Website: bh-photo
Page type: address-validator
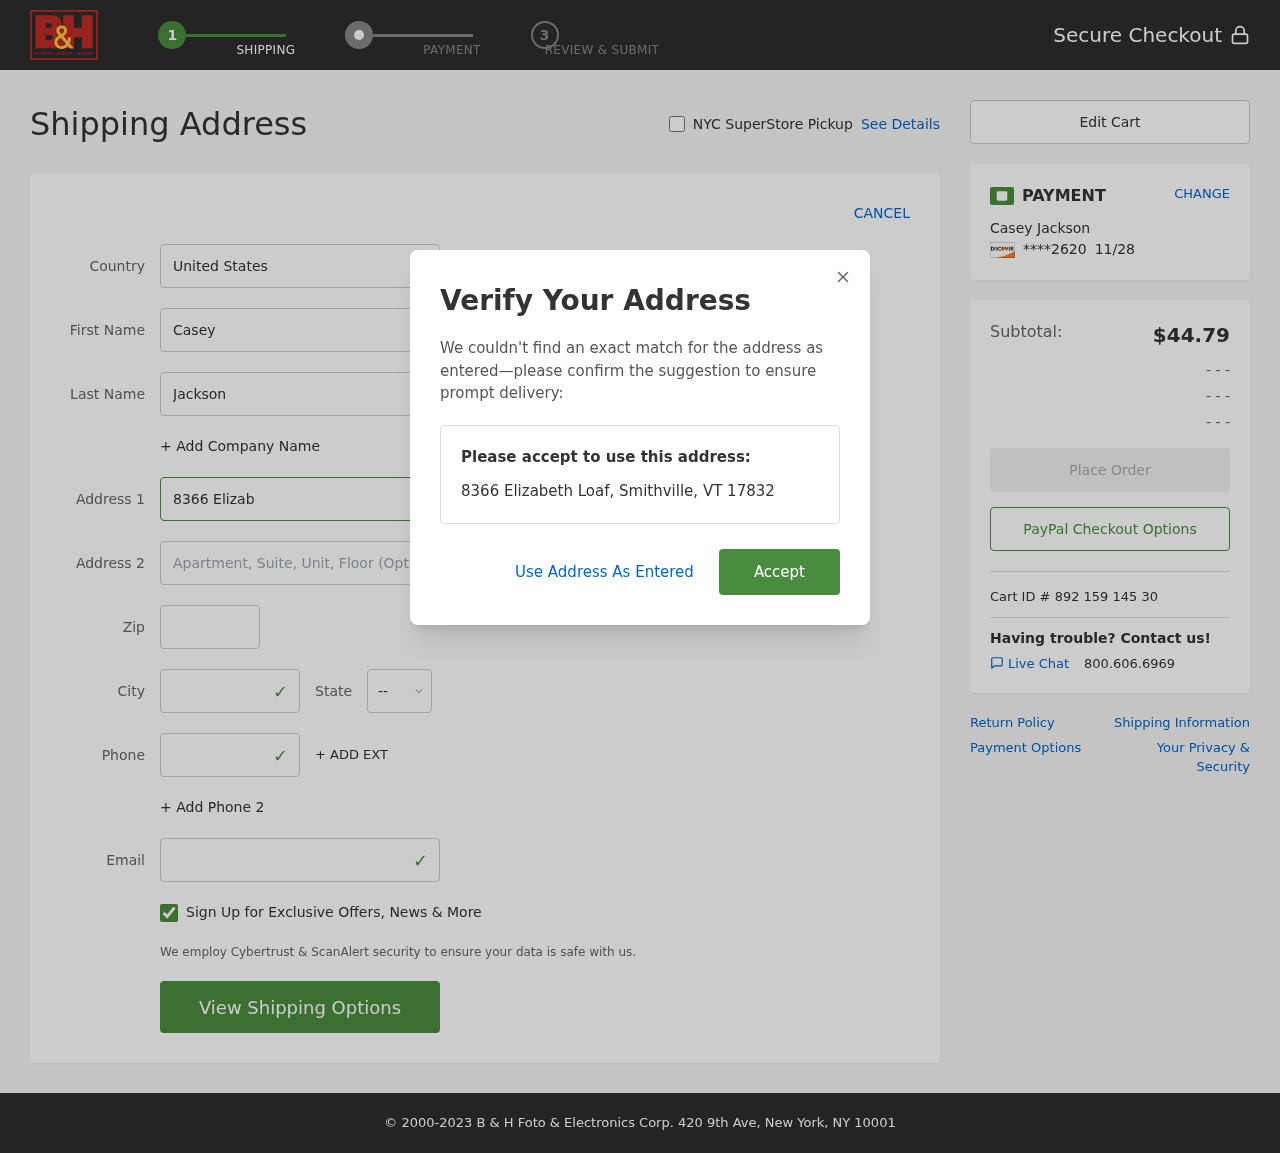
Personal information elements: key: PII_CARD_EXPIRY
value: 11/28
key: PII_CARD_LAST4
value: ****2620
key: PII_CITY
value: Smithville
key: PII_COUNTRY
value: United States
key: PII_EMAIL
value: casey_jackson@yahoo.com
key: PII_FIRSTNAME
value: Casey
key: PII_FULLNAME
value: Casey Jackson
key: PII_LASTNAME
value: Jackson
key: PII_PHONE
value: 2884079030
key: PII_POSTCODE
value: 17832
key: PII_STATE_ABBR
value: VT
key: PII_STREET
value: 8366 Elizabeth Loaf
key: PII_CITY_STATE_ZIP
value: Smithville, VT 17832
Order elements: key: ORDER_SUBTOTAL
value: $44.79
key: ORDER_ID
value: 892 159 145 30